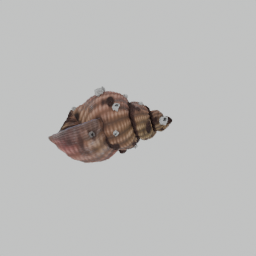
Label: animals